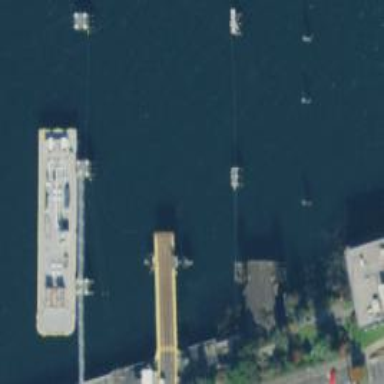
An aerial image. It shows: Ferry terminal with railway access.